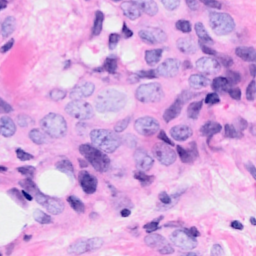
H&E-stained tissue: Breast